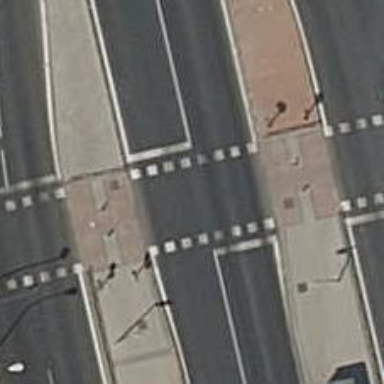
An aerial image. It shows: Zebra crossing with traffic signals. The crossing is marked by traffic lights.